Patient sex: F
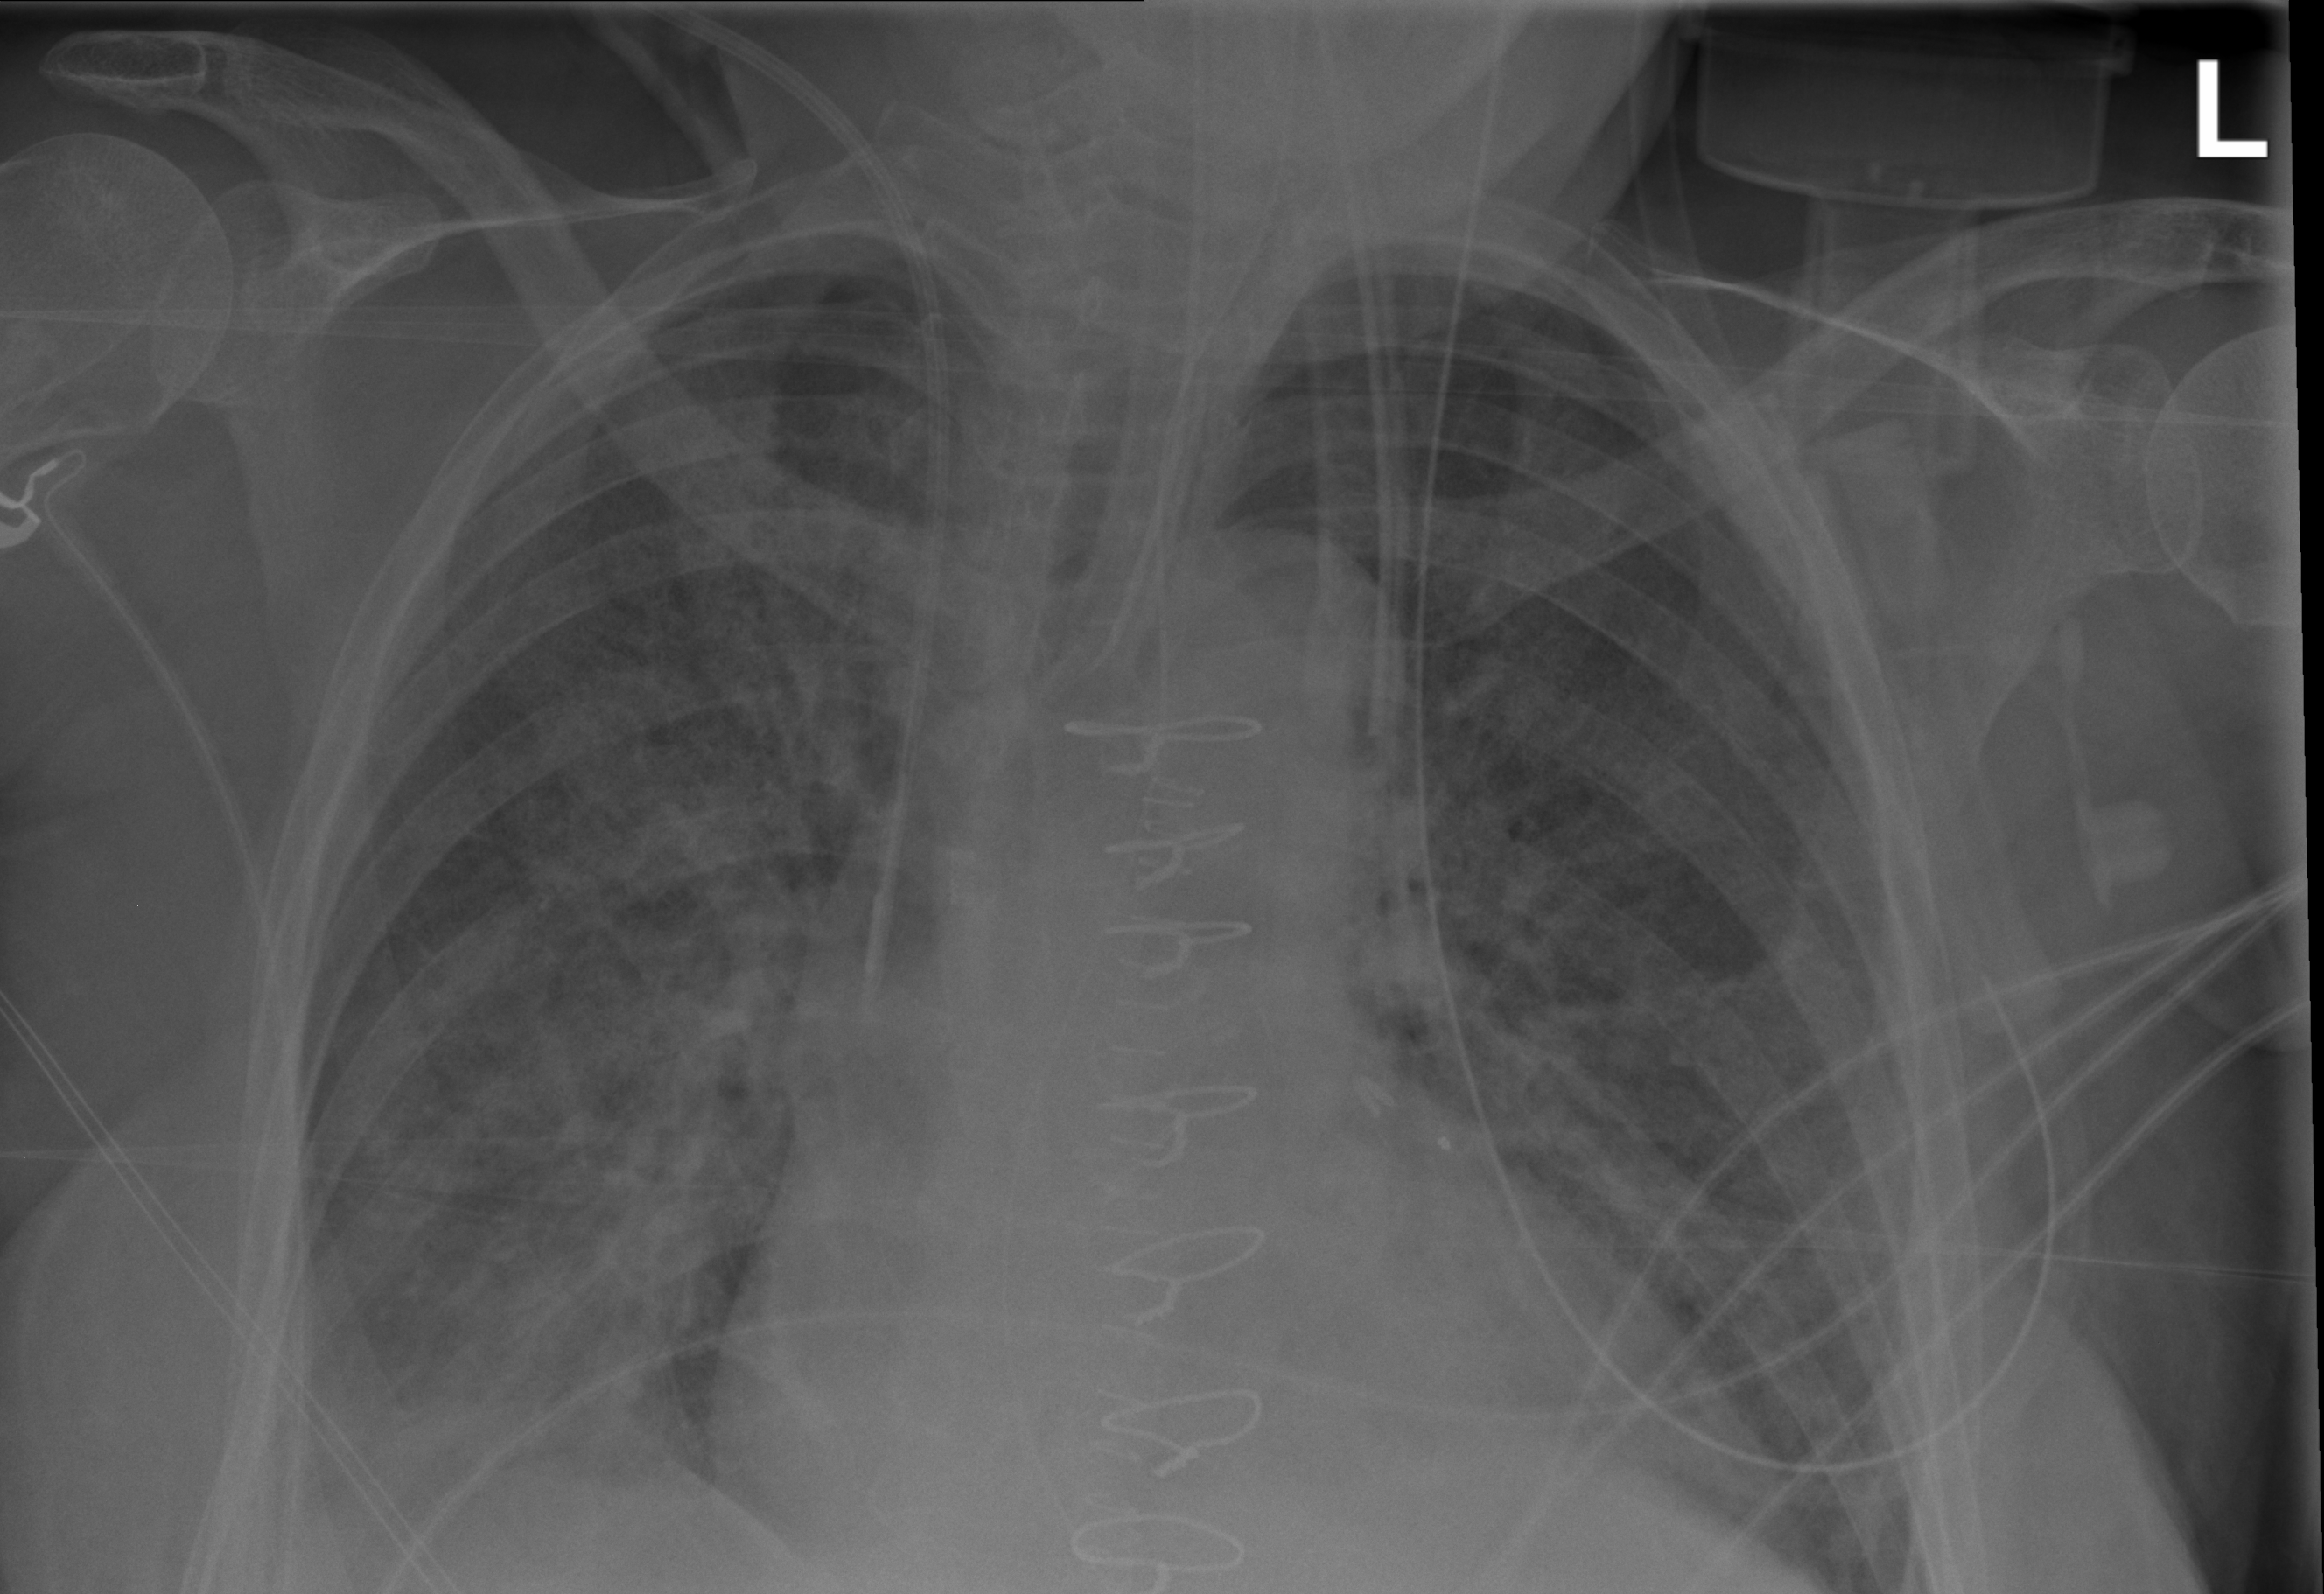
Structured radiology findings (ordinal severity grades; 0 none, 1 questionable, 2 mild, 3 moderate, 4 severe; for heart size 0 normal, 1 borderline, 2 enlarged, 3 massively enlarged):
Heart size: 2
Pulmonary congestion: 2
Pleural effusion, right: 2
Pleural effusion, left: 0
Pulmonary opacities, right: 3
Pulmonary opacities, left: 2
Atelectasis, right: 3
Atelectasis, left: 2